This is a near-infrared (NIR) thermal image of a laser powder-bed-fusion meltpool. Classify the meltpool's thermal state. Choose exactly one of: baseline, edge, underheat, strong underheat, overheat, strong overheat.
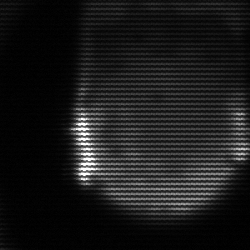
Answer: edge